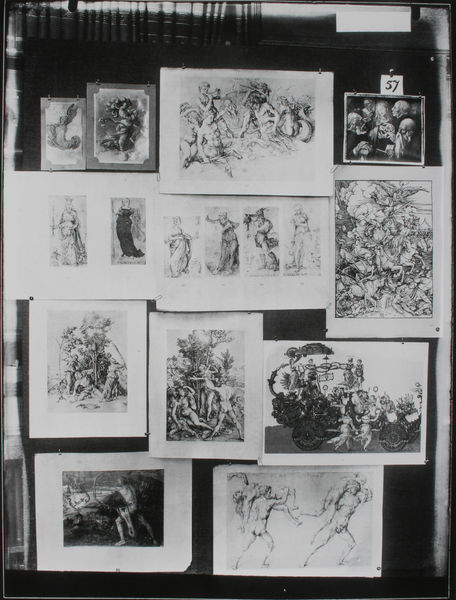
Titel: Der Bilderatlas Mnemosyne - Tafel 57
Künstler: Aby Warburg
Standort: London
Institution: Warburg Institute ©
Schlagwörter: akt, blätter, gemälde, kampf, körper, nackt, weiß, akte, frauen, landschaft, menschen, bewegung, grau, köpfe, männer, schwarz, zeichnung, regal, wand, rahmen, blatt, renaissance, pferde, engel, bilder, bücher, fotos, papier, grafik, graphik, klein, rand, figuren, tafel, karten, collage, foto, fotografie, photographie, schwarz weiss, wei0, kunst, vitrine, studien, buchrücken, zahl, ziffer, kampfszene, bibliothek, sammlung, dürer, stiche, szenen, nummer, zwölf, abbildungen, zeichnungen, ordnung, ikonographie, atlas, unregelmäßig, zusammen, grafiken, mehrteilig, photos, erinnerungen, zeichungen, kunstwerke, apokalyptische reiter, album, bilde, stecknadeln, warburg, radierungen, zusammenstellung, sammliung, aby warburg, aby, bilderatlas, mnemosyne, pinnwand, reproduktionen, der bilderatlas mnemosyne, atklas, atlas hamburg, mnymosine, ragle, tafel 57, 57, 12, siebenundfünfzig, bildersammlung, amy, schwarz weiß0, apokalyptischen reiter, enge, sortierung, warbur, aby mnemosyne, aby baby